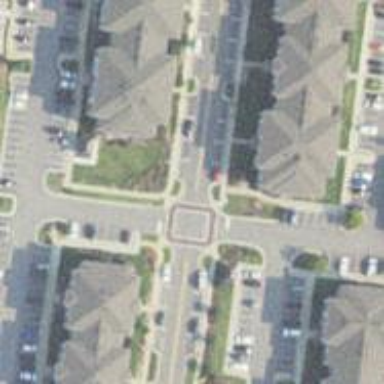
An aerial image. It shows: Residential road.